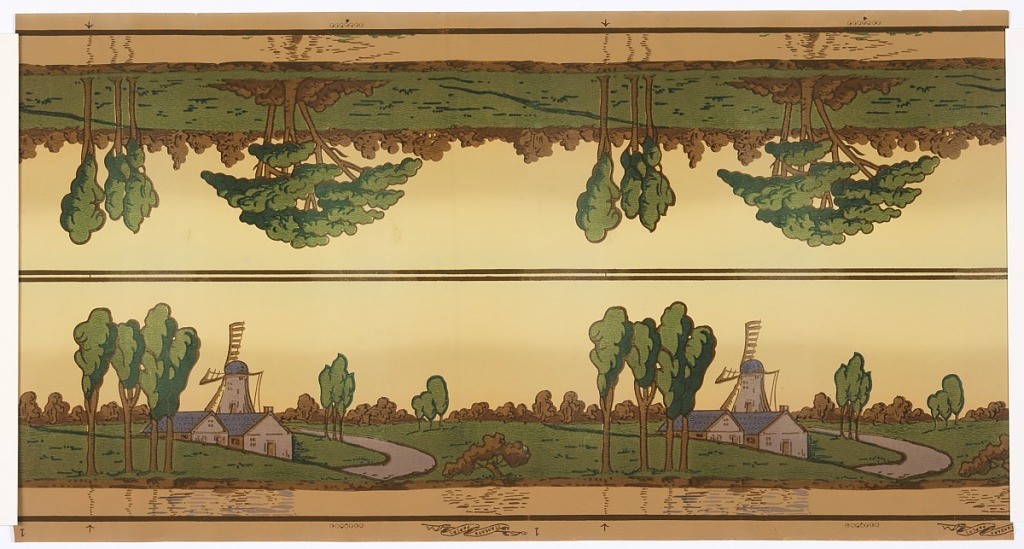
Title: Frieze
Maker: Standard Wall-Paper Company, Standard Wall-Paper Company, Sandy Hill, New York
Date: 1905–1915
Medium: Machine-printed paper
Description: Landscape scene with houses and a windmill, clusters of trees.